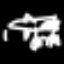
Label: airplane